Question: I have a problem with a binding.
In my application which is a wpf app, I have a Cache class which hold some common data. The data are stored in observablecollections.
In my app when I use the Cache data in bindings I use collectionviewsource with the source property set to the cache observablecollection.
The problem occurs when I open my common data edit window, edit something, save and then reload the cache by clearing the observable collections and re-add the common data.
The comboboxes I have bound to collectionviewsources doesn't refresh the selected item.
But if I open up the combobox I see the correct value in the drop down list. And that item is the one that is selected.
How is this possible?
See my screen dump.
The updated value should be "MASKINMANSKAnicke" but the selected item shows the old value "MASKINMANSKAolle".

EDITED:
I "solved" it by inherit the combobox and at selectionchanged to a call to UpdateLayout.
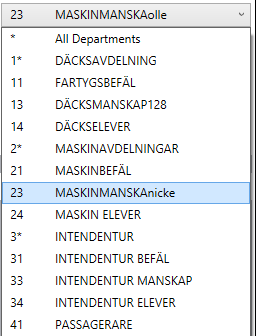
Answer: Call to UpdateLayout on combobox to refresh the GUI. See post.